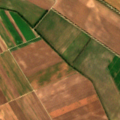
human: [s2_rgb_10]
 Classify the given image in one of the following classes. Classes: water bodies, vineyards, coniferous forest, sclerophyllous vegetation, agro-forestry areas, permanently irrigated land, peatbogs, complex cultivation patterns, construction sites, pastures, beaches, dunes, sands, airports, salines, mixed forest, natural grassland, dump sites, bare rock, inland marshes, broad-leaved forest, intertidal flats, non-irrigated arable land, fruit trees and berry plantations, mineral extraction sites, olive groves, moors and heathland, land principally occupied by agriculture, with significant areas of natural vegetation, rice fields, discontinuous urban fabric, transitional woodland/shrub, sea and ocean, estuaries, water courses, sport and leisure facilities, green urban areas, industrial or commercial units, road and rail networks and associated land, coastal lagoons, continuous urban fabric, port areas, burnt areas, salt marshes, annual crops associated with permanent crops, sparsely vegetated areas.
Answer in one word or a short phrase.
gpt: non-irrigated arable land